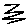
Label: zigzag